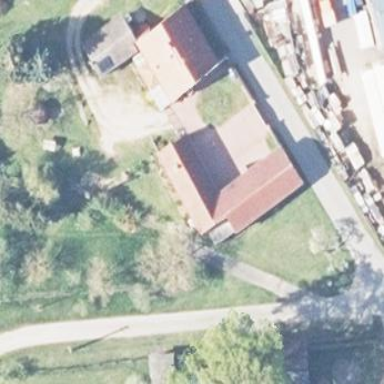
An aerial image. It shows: Farm auxiliary building with gabled roof.